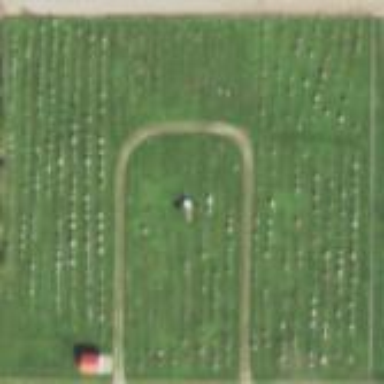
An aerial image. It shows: Cemetery.